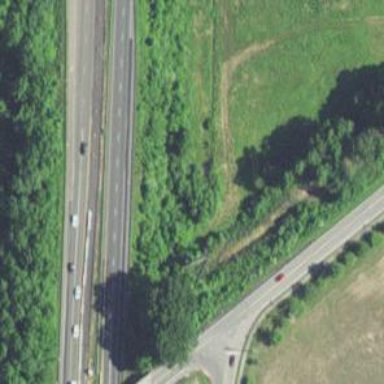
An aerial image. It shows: Motorway junction.